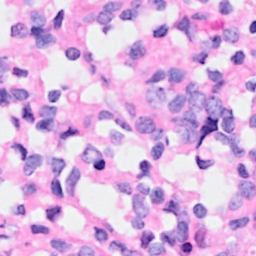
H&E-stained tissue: Breast